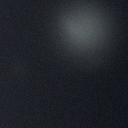
Screen state: off